Question: I have a web application that I have built and it needs to have three different kind of alerts. Single beep, long beep and triple beep. All the audio files are in .wav format. The application works as expected with all beep notifications playing at the right time on a Mac or PC, with IE, FireFox, Chrome and Safari on Mac.
When I run the application on an iPad it only wants to play the single beep and will play it every time it is supposed to. When it's supposed to play the long beep or triple beep, it doesn't.
Can somebody please tell me why this is happening and what I can do to get this working? This web application was built to run on the iPad and full web browsers. This is the last thing that needs to be worked out, before the application is completed.
Thanks in advance. :)
Here is my code for the audio tags and the javascript that makes it work.
'''
<span style="visibility:hidden; display: none; ">
<audio src="./sounds/beep.wav"></audio>
<audio src="./sounds/longBeep.wav"></audio>
<audio src="./sounds/tripleBeep.wav"></audio>
</span>
'''
'''
function playBeep() {
var beepAudio = document.getElementsByTagName('audio')[0];
beepAudio.play();
}
function playLongBeep() {
var beepAudio = document.getElementsByTagName('audio')[1];
beepAudio.play();
}
function playTripleBeep() {
var beepAudio = document.getElementsByTagName('audio')[2];
beepAudio.play();
}
'''
All the audio files are using the same codec and the format.

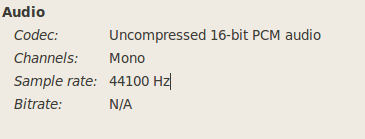
Answer: Only <URL>.
Use one audio element and change the src attribute using JS. Then call load/play when required. This is described in detail <URL>.